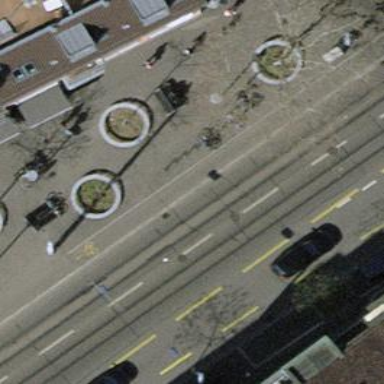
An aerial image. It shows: Bicycle parking area with stands available.